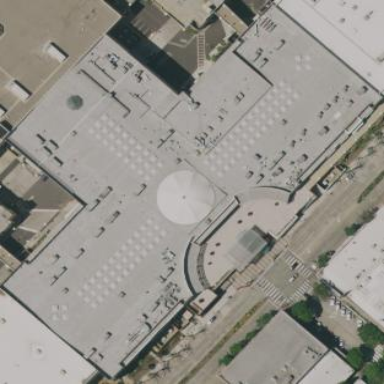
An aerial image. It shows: Retail building housing department store.